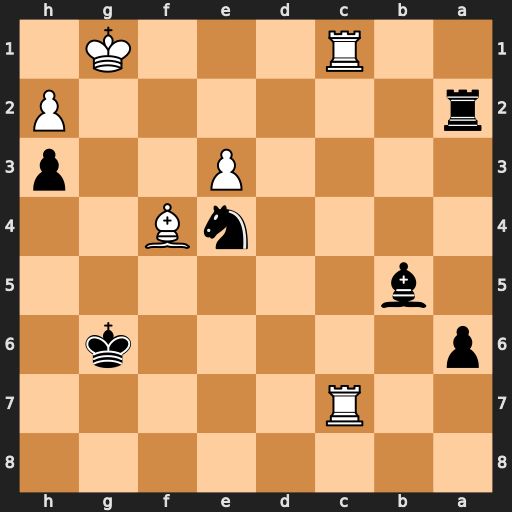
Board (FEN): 8/2R5/p5k1/1b6/4nB2/4P2p/r6P/2R3K1
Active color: b
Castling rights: -
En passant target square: -
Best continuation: Rg2+ Kh1 Nf2#